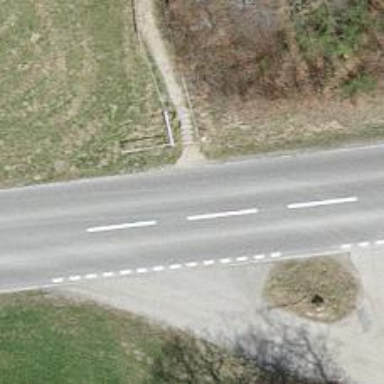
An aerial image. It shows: Set of steps on the road.